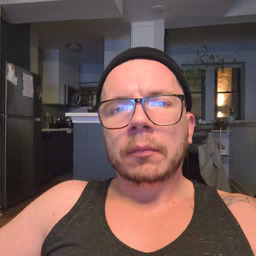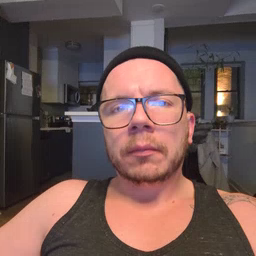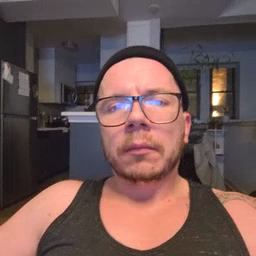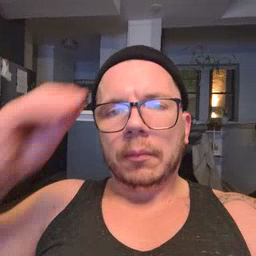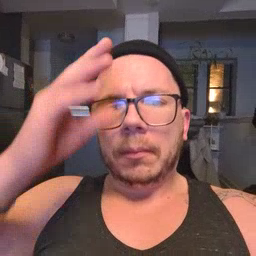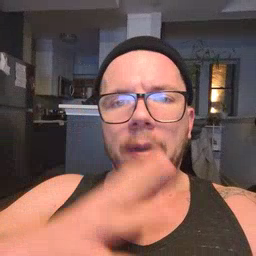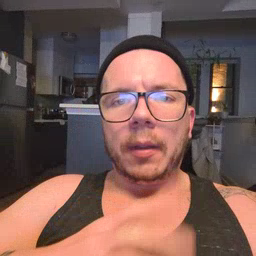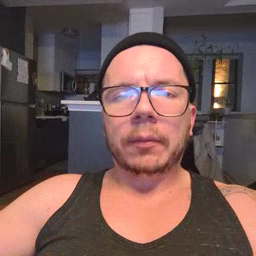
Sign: man